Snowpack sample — Snodgrass Mountain, Crested Butte, Colorado (2/4/25, 12:06 PM MST)
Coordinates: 38.923, -106.968
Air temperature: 35 °F
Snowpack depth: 80 cm
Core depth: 80 cm
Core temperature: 32 °F
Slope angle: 14°, slope face: 78°
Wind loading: low
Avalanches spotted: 0
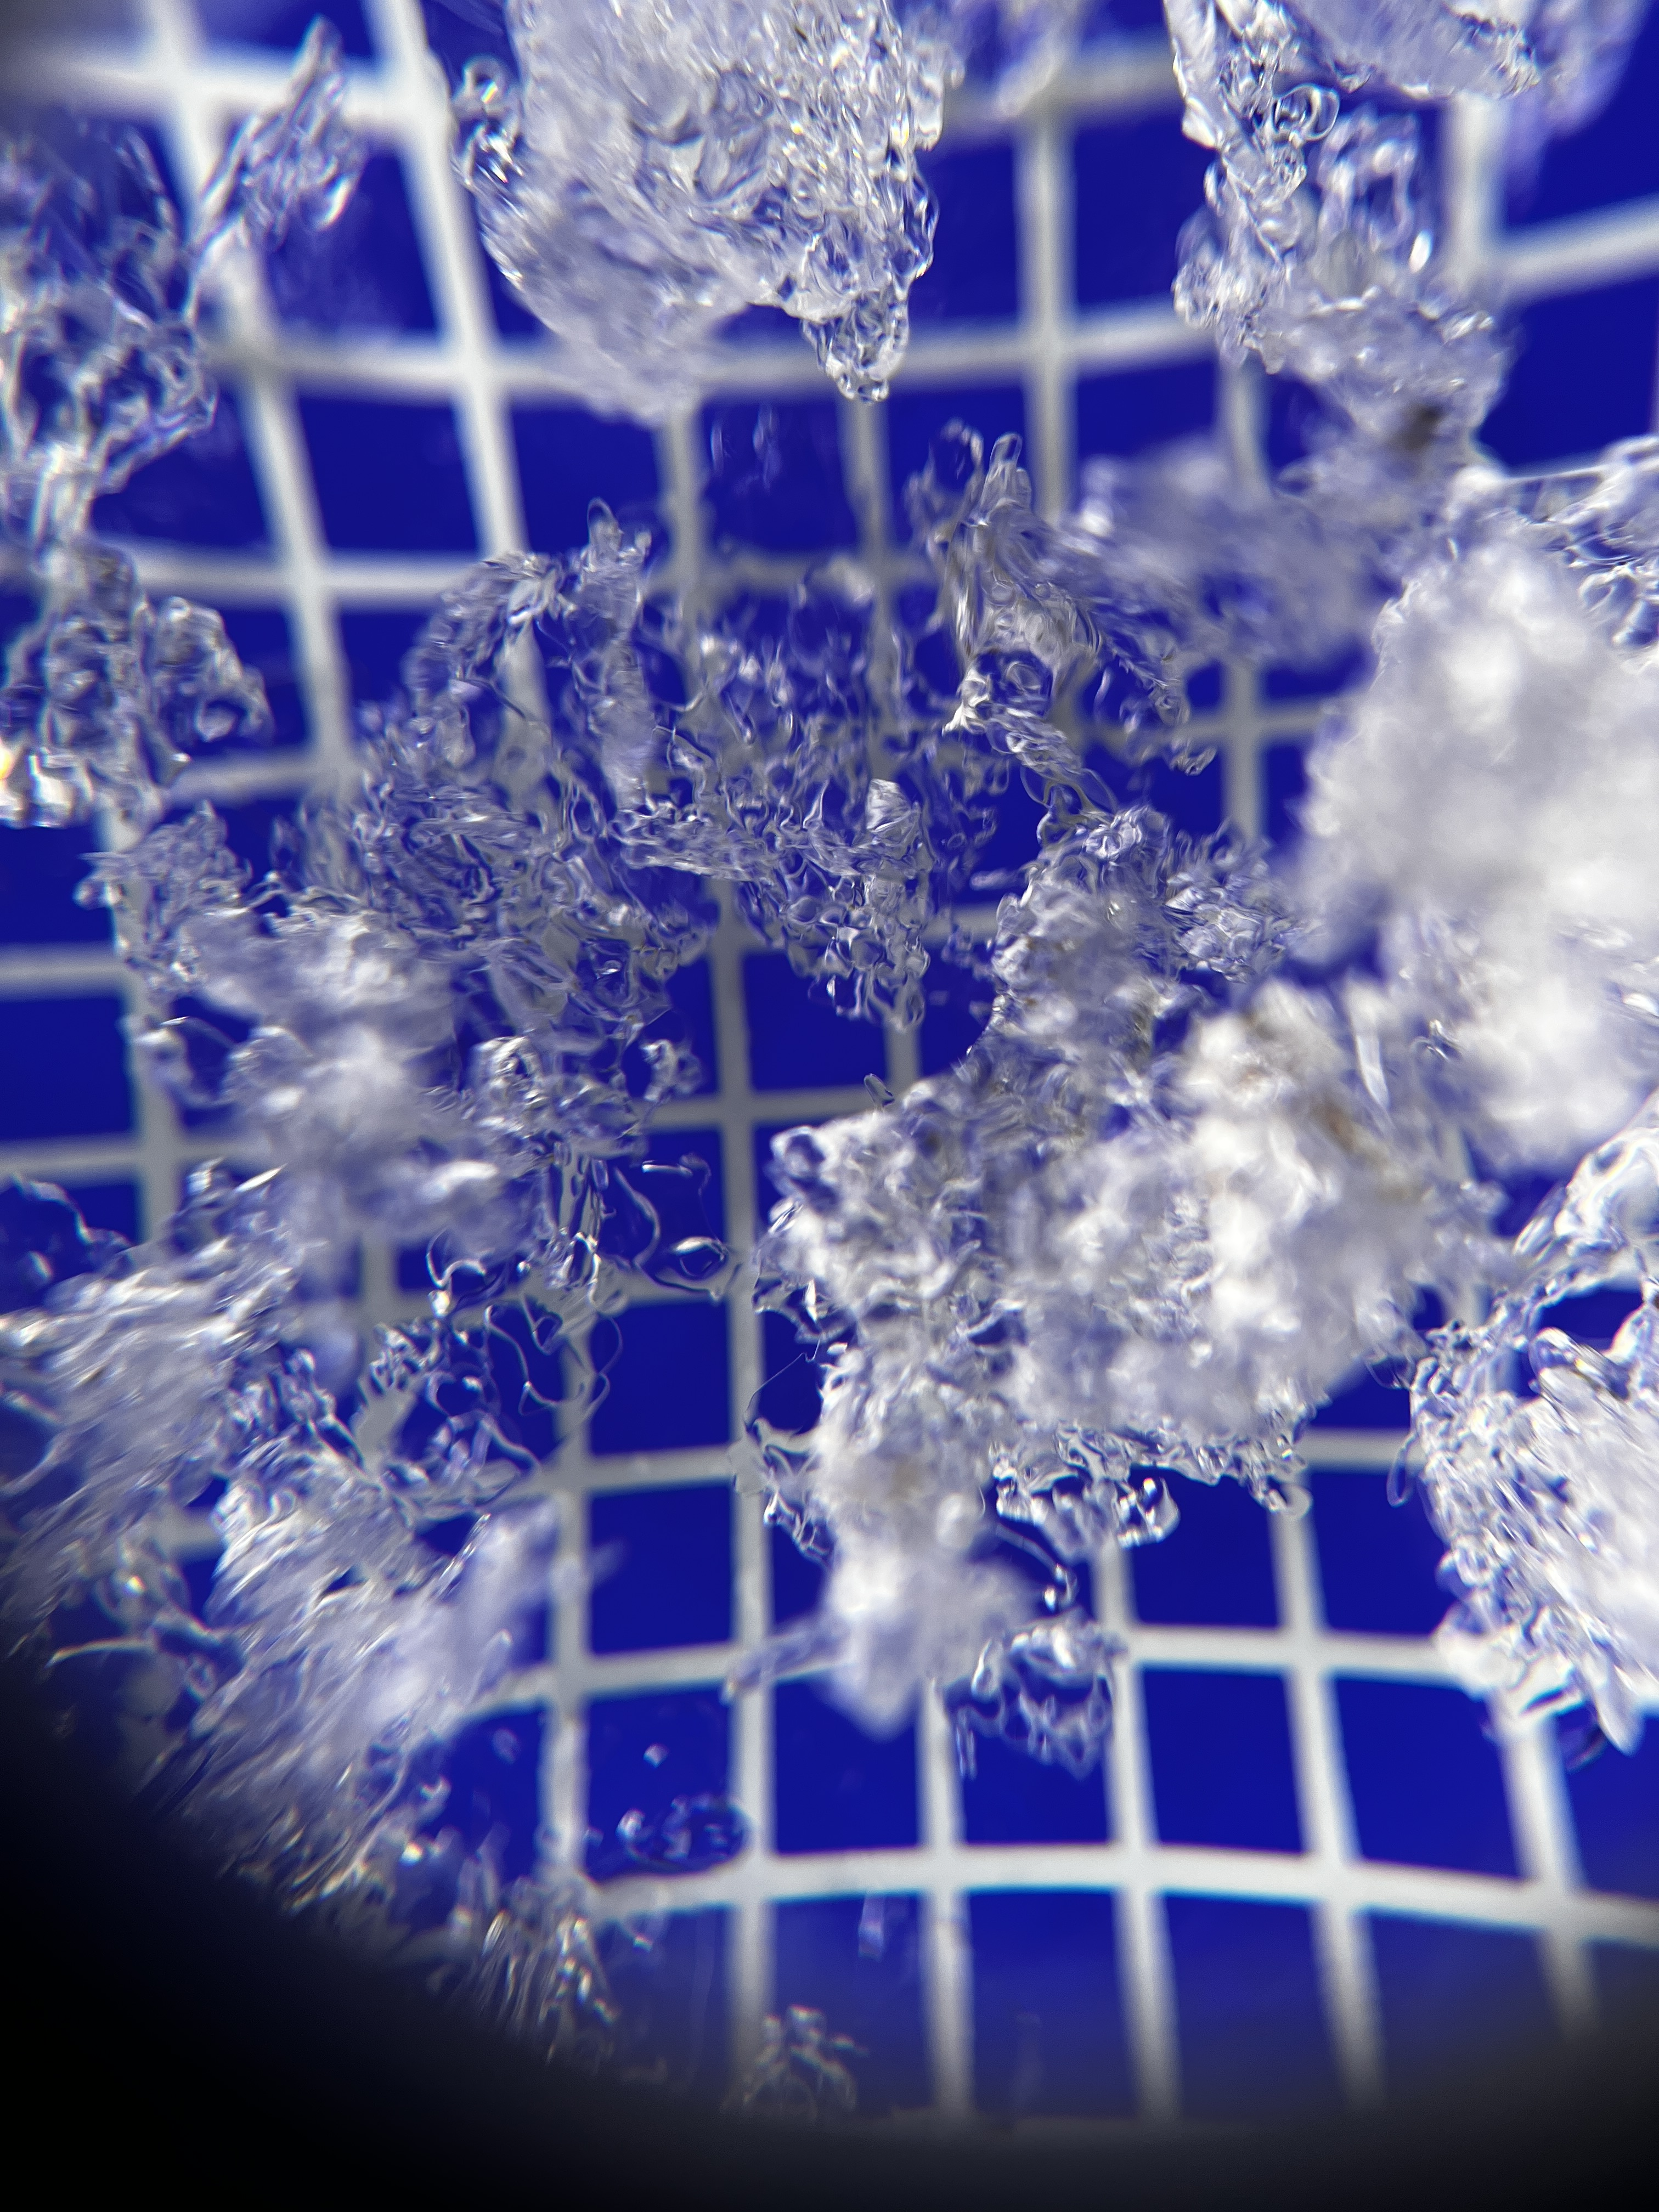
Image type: magnified_profile
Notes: No avalanches nearby, unusually warm weather for the last month reported by residents, Collected 25 yards from treeline